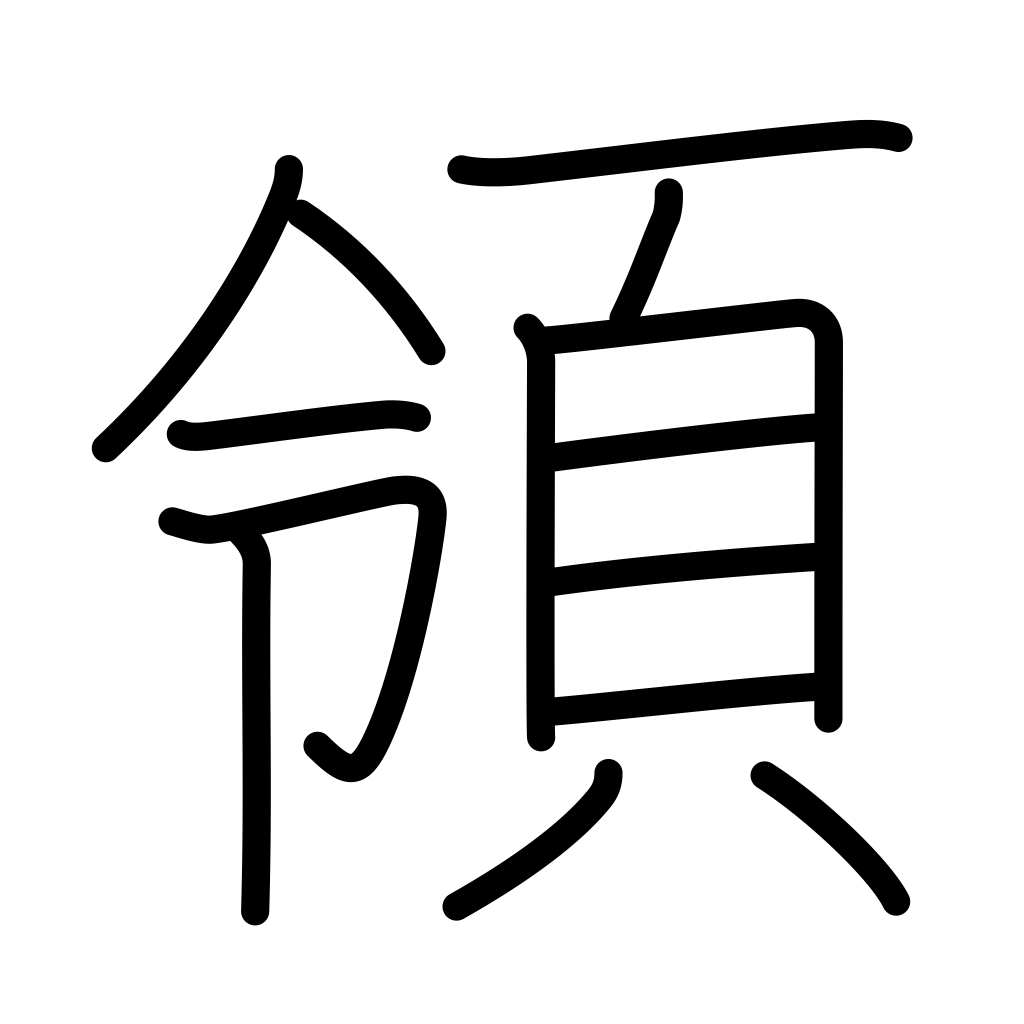
Meaning: jurisdiction, dominion, territory, fief, reign